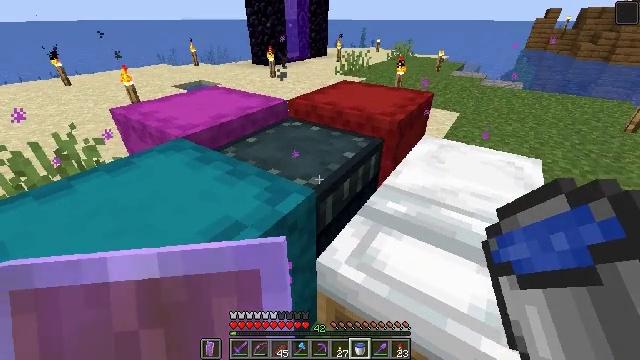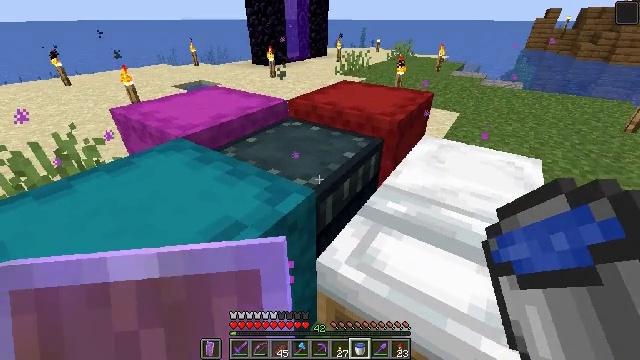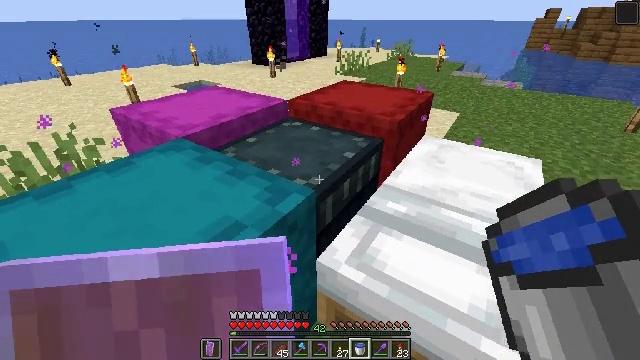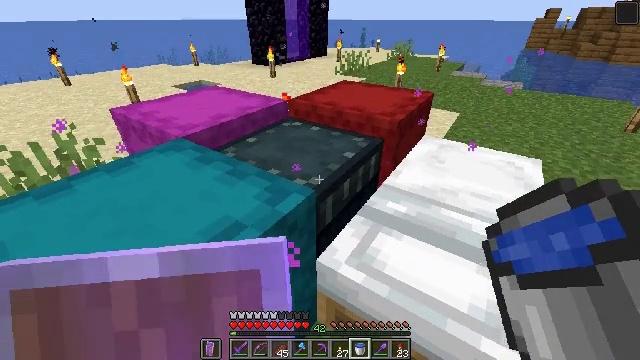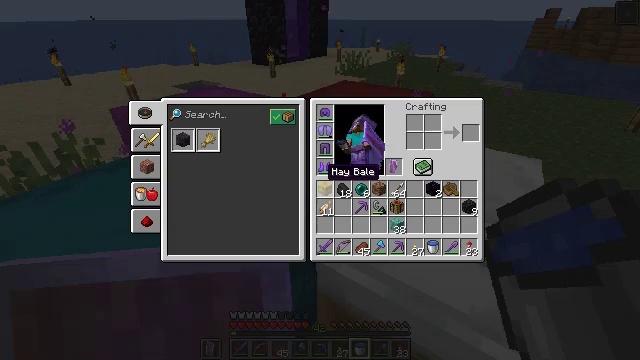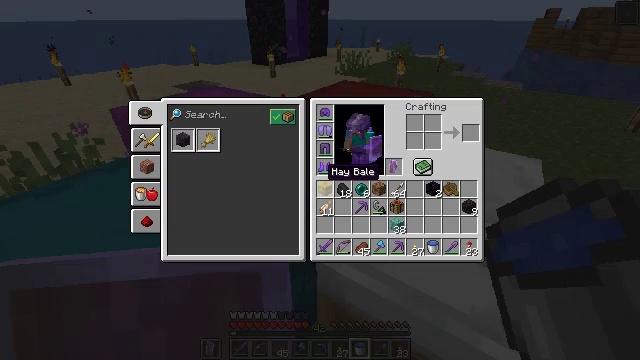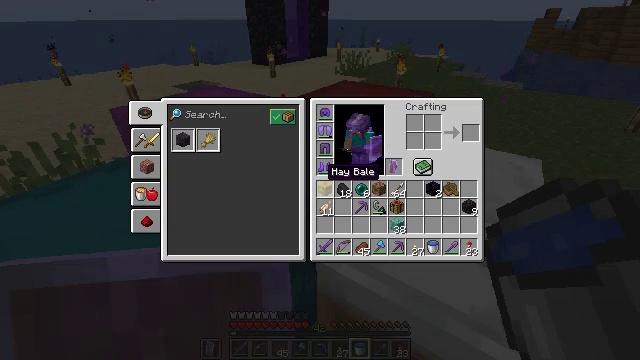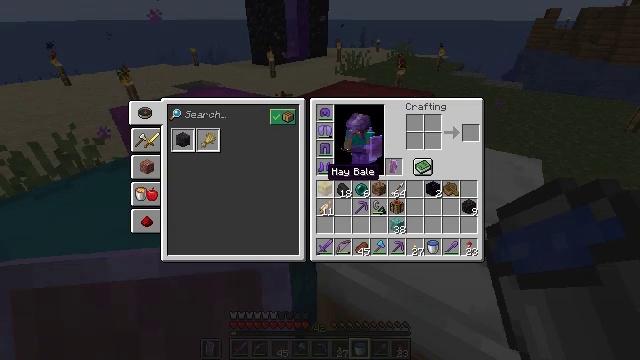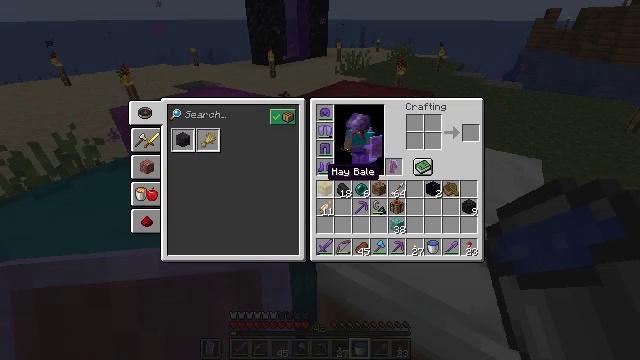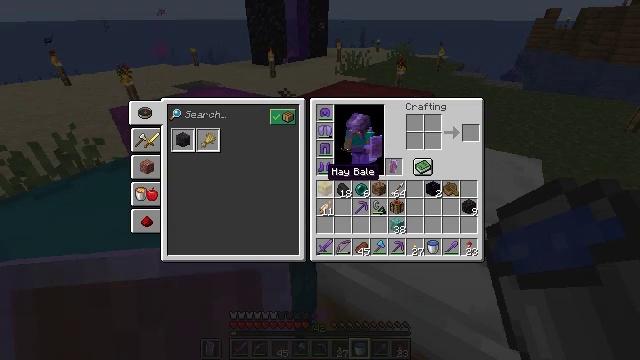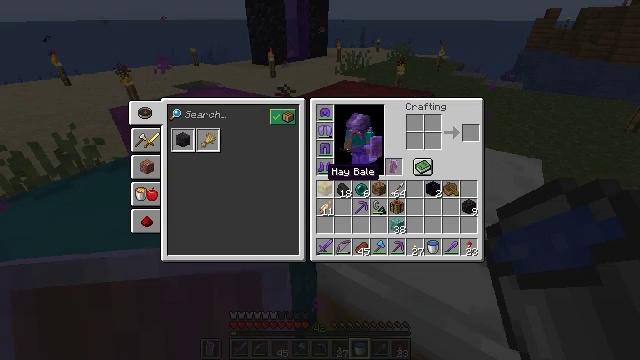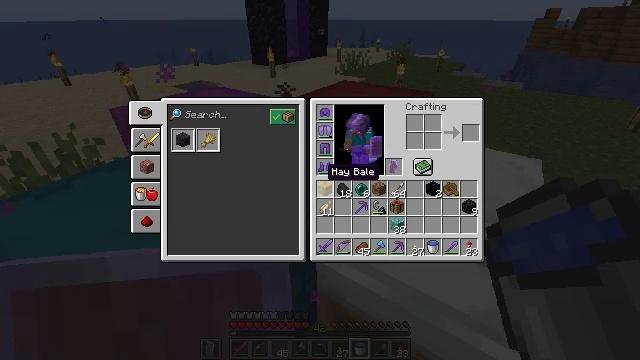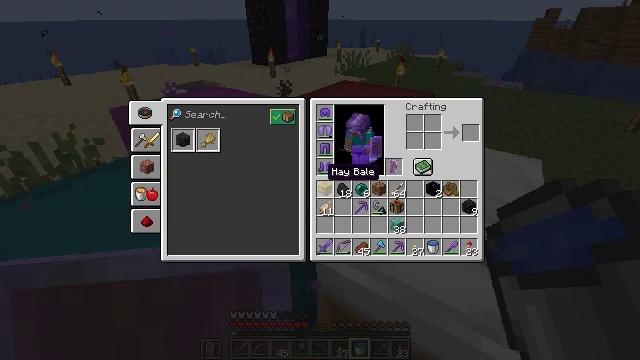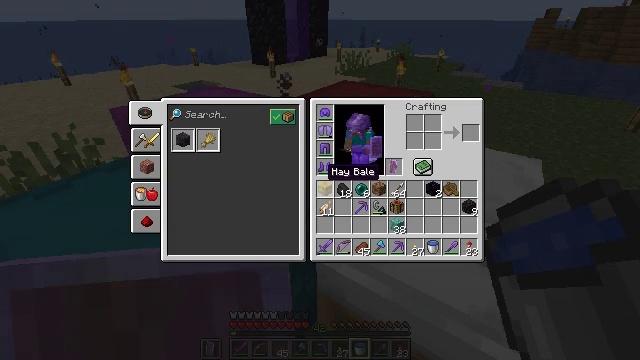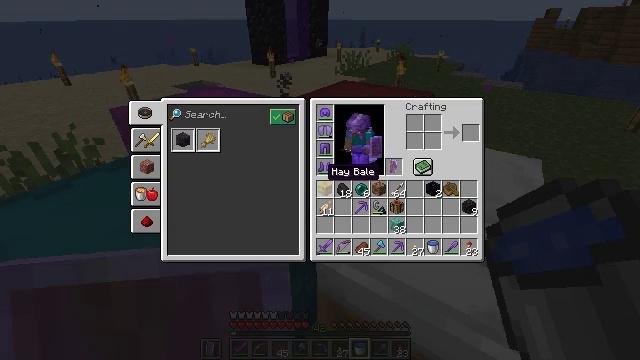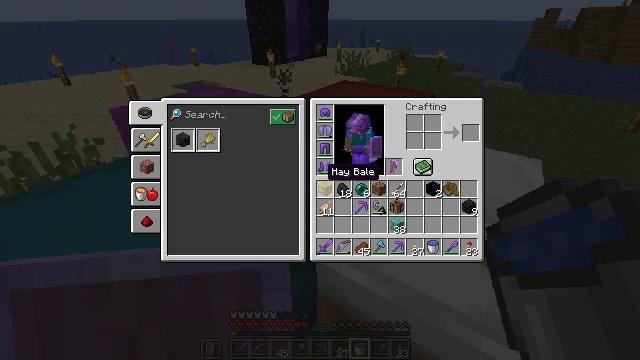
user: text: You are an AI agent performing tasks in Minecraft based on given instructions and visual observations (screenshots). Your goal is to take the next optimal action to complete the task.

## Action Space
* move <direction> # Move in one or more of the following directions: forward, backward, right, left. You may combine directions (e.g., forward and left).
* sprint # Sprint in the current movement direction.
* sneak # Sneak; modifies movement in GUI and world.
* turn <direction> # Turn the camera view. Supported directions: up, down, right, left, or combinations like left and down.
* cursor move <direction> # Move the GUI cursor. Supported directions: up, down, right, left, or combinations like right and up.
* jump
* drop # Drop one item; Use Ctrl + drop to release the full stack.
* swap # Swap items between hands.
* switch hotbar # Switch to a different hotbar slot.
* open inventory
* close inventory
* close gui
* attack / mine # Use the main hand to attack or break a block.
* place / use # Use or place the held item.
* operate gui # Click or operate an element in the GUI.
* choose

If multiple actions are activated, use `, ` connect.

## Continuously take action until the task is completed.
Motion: motion action
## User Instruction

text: mine block cyan shulker box
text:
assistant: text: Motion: no_op
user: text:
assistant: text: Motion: no_op
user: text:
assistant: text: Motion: no_op
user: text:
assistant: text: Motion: open inventory
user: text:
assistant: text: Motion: open inventory
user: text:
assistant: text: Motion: open inventory
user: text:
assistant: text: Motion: no_op
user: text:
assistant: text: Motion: no_op
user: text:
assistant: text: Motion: no_op
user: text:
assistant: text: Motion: no_op
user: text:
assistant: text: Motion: no_op
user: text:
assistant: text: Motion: no_op
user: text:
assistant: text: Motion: no_op
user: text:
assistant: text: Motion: no_op
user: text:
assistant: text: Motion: no_op
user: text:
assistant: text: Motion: no_op
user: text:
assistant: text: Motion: no_op
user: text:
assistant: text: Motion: no_op
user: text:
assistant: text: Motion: no_op
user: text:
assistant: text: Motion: no_op
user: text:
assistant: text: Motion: no_op
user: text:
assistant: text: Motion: no_op
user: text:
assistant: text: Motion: no_op
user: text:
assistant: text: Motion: no_op
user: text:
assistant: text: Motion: turn right
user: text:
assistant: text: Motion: turn right
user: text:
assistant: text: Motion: turn right
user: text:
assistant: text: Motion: no_op
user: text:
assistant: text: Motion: no_op
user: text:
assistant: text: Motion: no_op